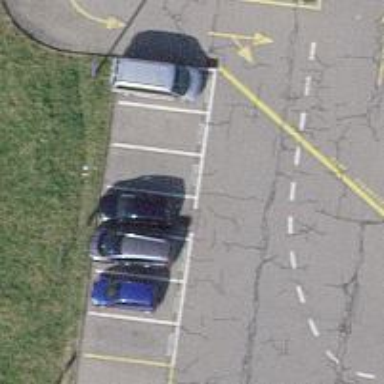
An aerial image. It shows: Parking area with asphalt surface.